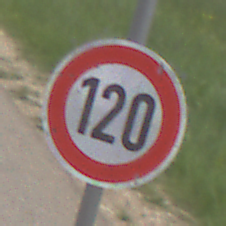
Verkehrszeichen: Geschwindigkeit120
Umgebung: Outdoor, RoadRail
Tageszeit: Midday
Wetter: PartlyCloudy
Licht: Natural
Jahreszeit: NotSpecified
Kontrast: LowContrast